Interaction volume radius: 5 \u00c5
Interaction volume height: 20 \u00c5
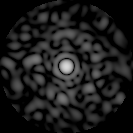
Disorder parameter: 0.8585